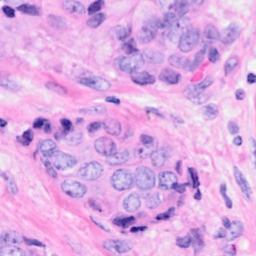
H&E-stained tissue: Breast